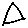
Label: triangle